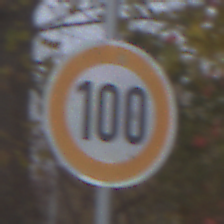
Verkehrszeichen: Geschwindigkeit100
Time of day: MorningAfternoon
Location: Outdoor (Nature)
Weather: Overcast
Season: NotSpecified
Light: Natural